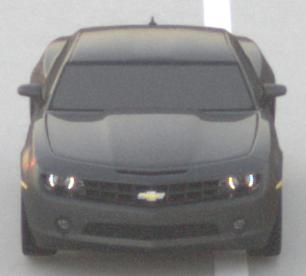
Make: Chevrolet
Model: Camaro Cabriolet 6.2 V8
Detailed model: Camaro (V) Coupé
Model produced from: 2011/09
Model produced until: 2014/02
Doors: 2
Color: gray
Road condition: dry road
Daytime: sunrise or sunset
Contrast: low contrast